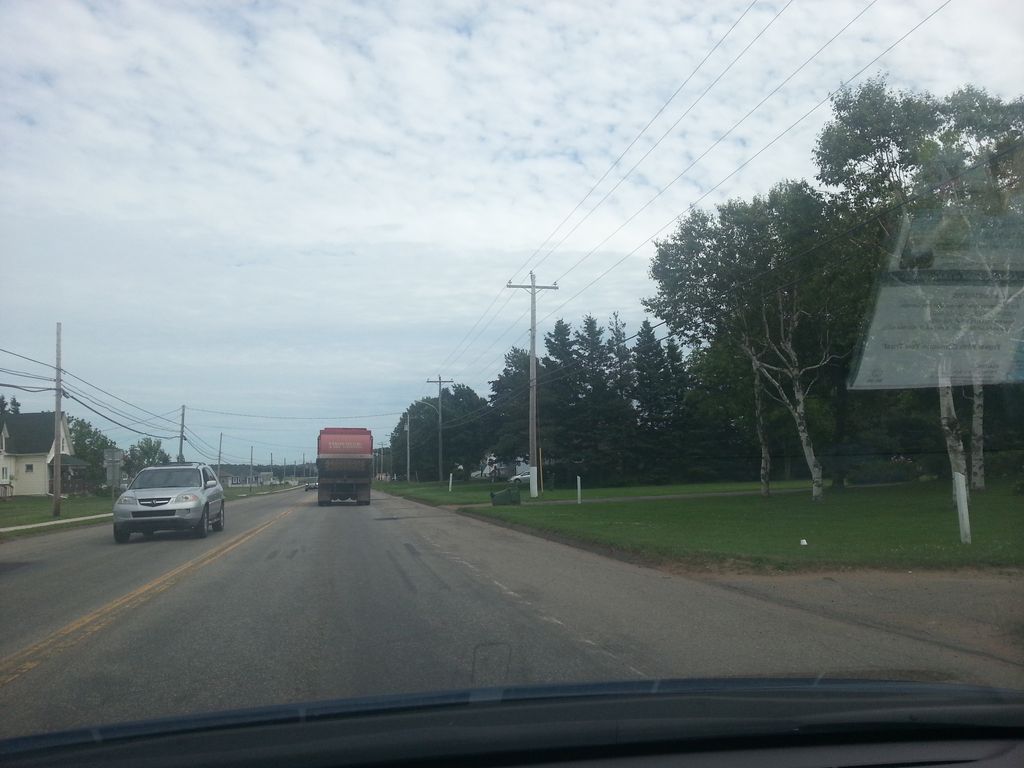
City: charlottetown